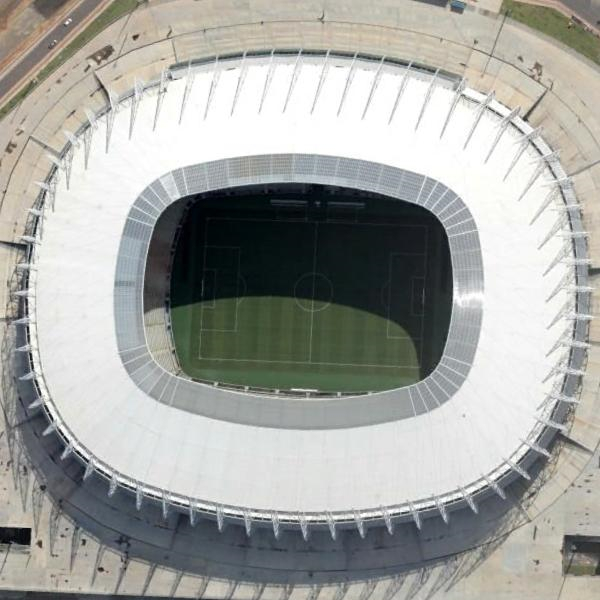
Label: Stadium